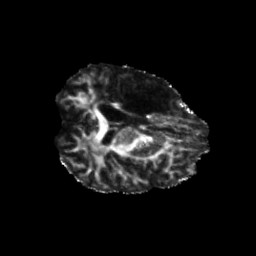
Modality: FA
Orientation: axial
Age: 46
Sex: female
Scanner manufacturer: siemens
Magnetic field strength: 3 T
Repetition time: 5.25 s
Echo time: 0.08 s